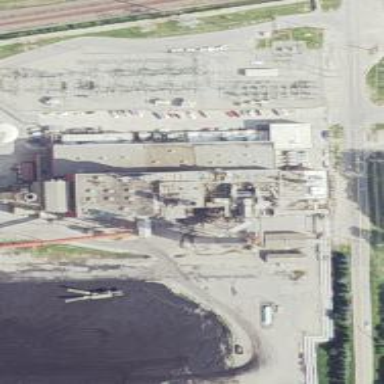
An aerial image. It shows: Steam turbine generator.